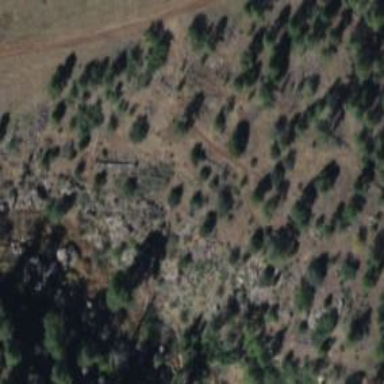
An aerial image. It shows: Ancient ruins of pithouse. Historic site displaying the remains of pithouse.